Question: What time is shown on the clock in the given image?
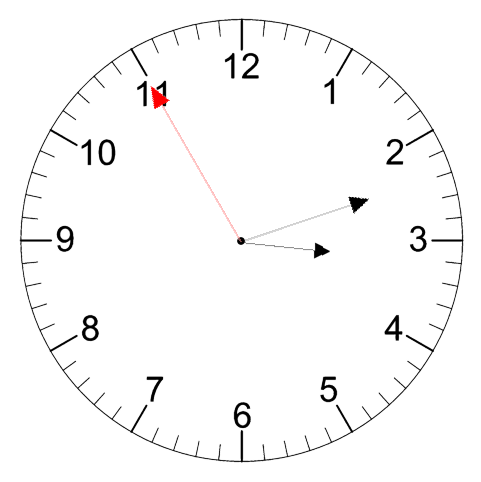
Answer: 03:11:55